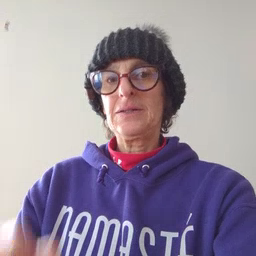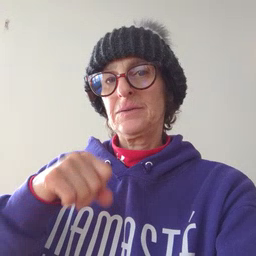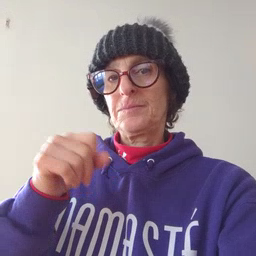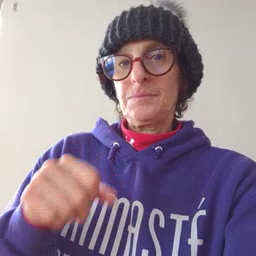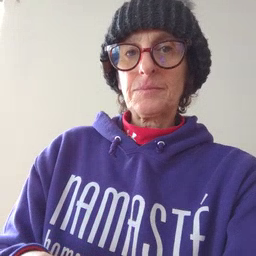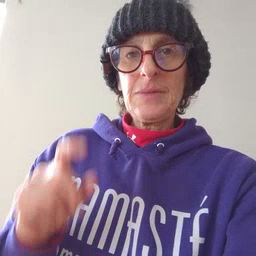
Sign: yes